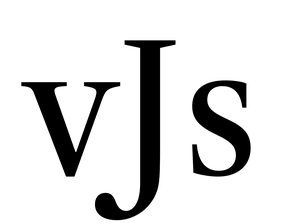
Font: LibreCaslonText_Regular